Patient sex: M
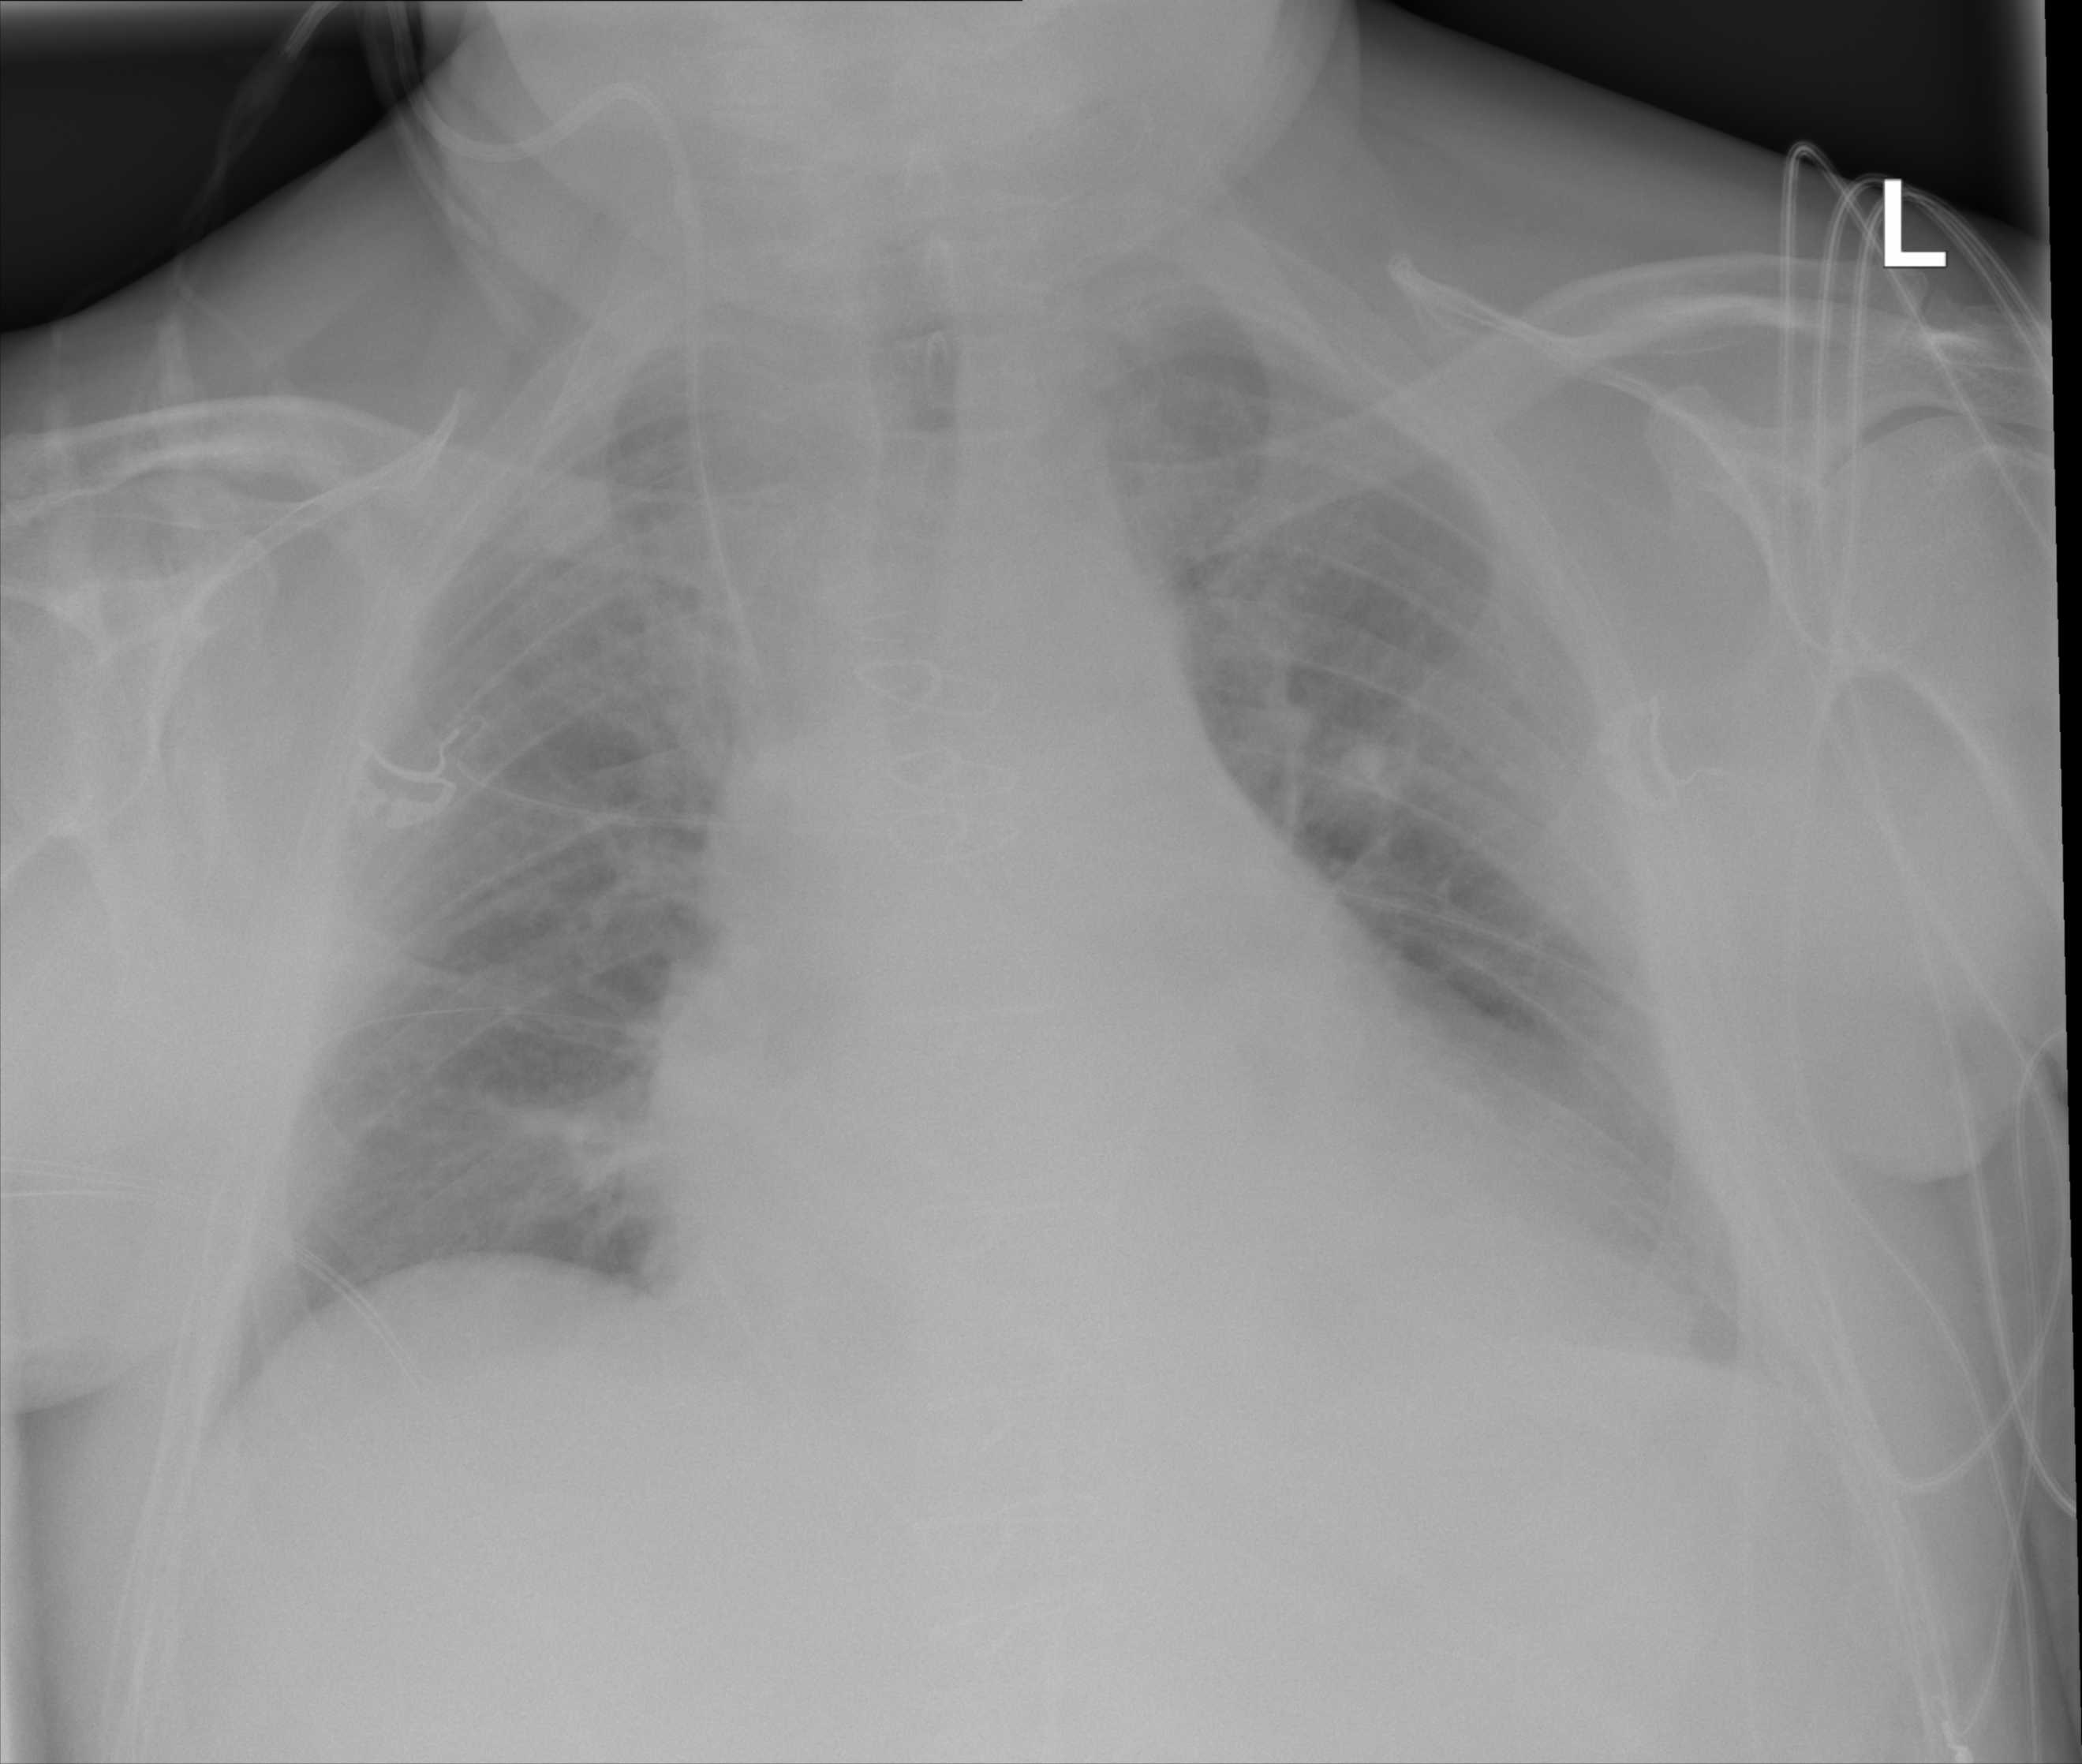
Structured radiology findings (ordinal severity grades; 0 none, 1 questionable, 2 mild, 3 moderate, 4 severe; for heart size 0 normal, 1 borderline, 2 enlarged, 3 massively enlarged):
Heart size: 2
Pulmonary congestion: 0
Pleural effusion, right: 0
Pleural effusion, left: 2
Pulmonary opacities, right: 2
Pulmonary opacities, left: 0
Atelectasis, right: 0
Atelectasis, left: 2